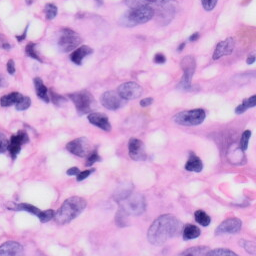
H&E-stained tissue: Skin